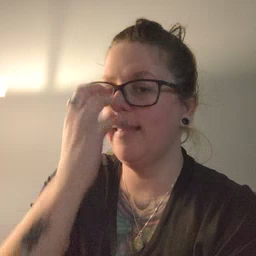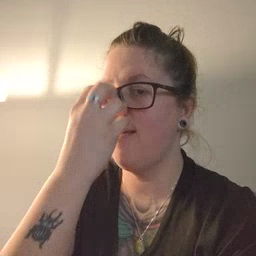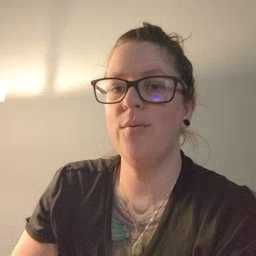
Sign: clown